Aerial crown-view tile of a tropical tree (Barro Colorado Island, Panama), acquired 20240918:
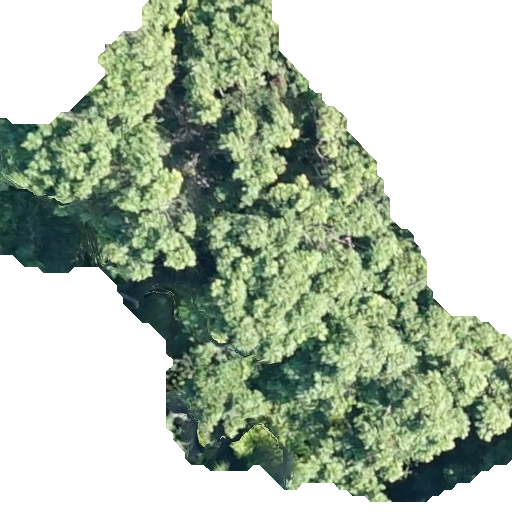
Species: Dipteryx oleifera
GBIF accepted scientific name: Dipteryx oleifera
Crown area: 251.089 m²